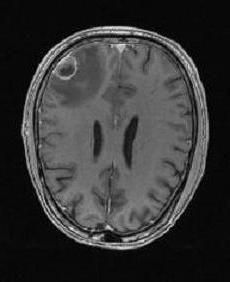
Label: notumor